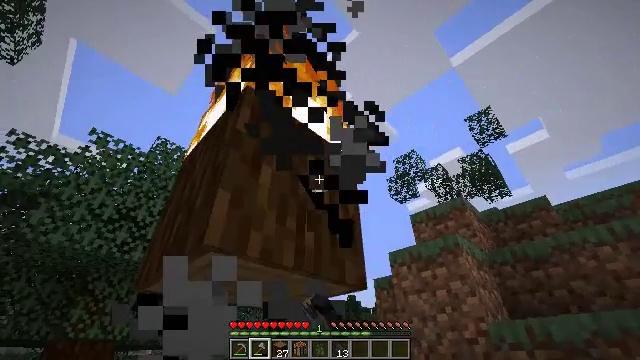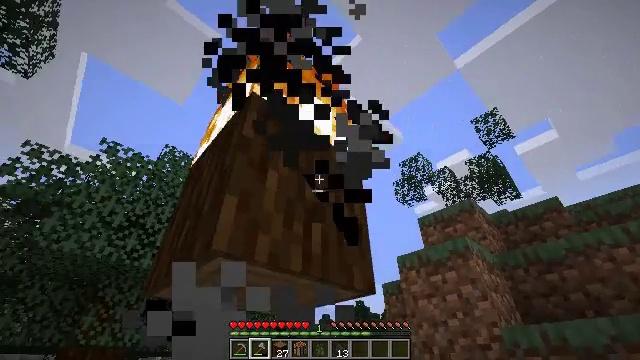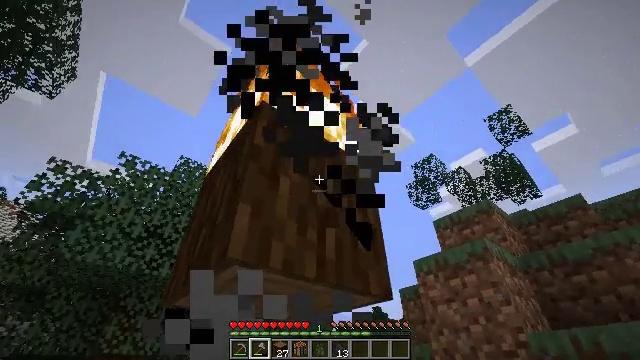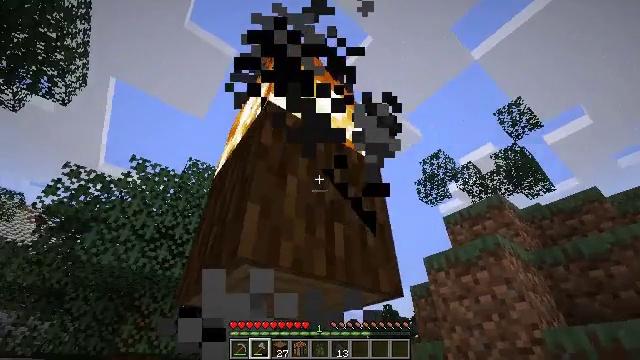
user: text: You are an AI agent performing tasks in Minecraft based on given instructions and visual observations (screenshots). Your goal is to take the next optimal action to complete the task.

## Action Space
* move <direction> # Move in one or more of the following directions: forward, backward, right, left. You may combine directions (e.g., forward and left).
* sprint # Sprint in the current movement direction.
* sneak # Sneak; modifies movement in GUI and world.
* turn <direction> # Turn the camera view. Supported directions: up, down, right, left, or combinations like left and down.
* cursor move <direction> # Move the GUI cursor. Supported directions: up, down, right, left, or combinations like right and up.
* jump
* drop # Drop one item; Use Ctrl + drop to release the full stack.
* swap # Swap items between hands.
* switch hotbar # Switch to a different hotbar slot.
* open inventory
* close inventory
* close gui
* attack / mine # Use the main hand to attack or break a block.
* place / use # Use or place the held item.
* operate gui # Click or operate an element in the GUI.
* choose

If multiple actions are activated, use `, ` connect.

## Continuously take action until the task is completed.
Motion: motion action
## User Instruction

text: Remove the fire source.
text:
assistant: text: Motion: turn left and up, attack / mine
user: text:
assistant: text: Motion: turn left and up
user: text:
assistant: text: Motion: turn left
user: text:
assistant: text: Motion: no_op